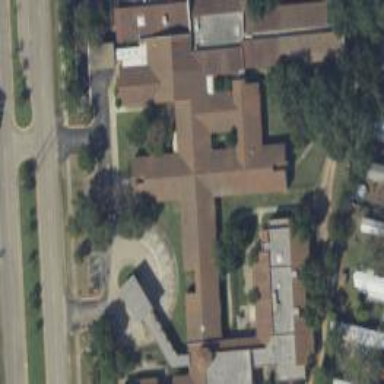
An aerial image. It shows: Nursing home building.